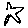
Label: star